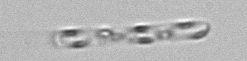
Label: Dactyliosolen_fragilissimus